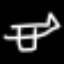
Label: airplane